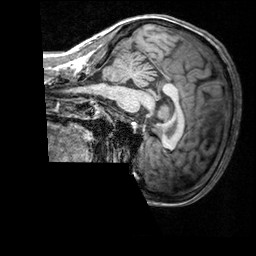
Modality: T1w
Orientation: sagittal
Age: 34
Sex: female
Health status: healthy
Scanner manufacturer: siemens
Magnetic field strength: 3 T
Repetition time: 2.3 s
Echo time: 0.00303 s